Question: So I have the following query:
'''
'SELECT *, upload.id AS id, report.id AS report_id, (SELECT COUNT(*)
FROM upload WHERE report.upload_id = upload.id) AS nums FROM upload
LEFT JOIN report ON upload.id=report.upload_id WHERE private="0" '
'''
I am having an issue with how the reports for each upload are being counted. For some reason every time that a new report is inserted instead of being added to the total count I get a duplicate upload. See the image below:

Notice how console (1).png shows up three times for each report that correlates to the given upload...really I want it to show up once and then the count on the side should be ( 3 ). Any help would be much appreciated!!
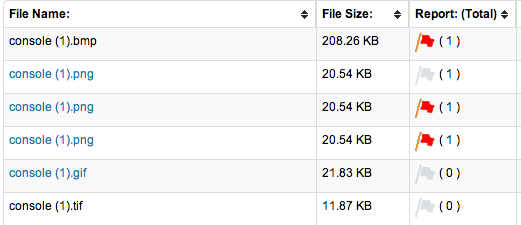
Answer: <URL> for testing.
Just use a left join and count the 'report.upload_id's
'''
select u.filename, u.filesize, COUNT(r.upload_id) as reports
from upload u
left join report r on u.id=r.upload_id
group by u.id, u.filename, u.filesize
'''
I left out 'where private = "0"', since you didn't specify where it belongs to.